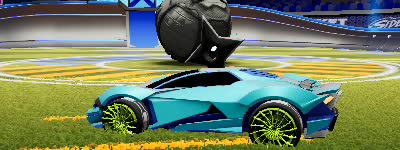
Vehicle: werewolf